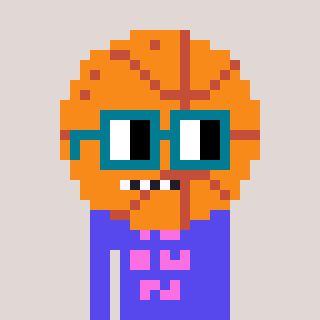
a pixel art character with square dark green glasses, a basketball-shaped head and a computerblue-colored body on a warm background